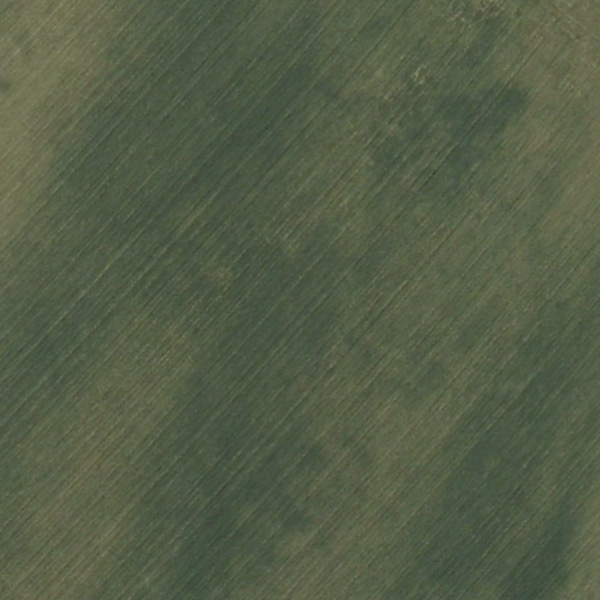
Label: Meadow